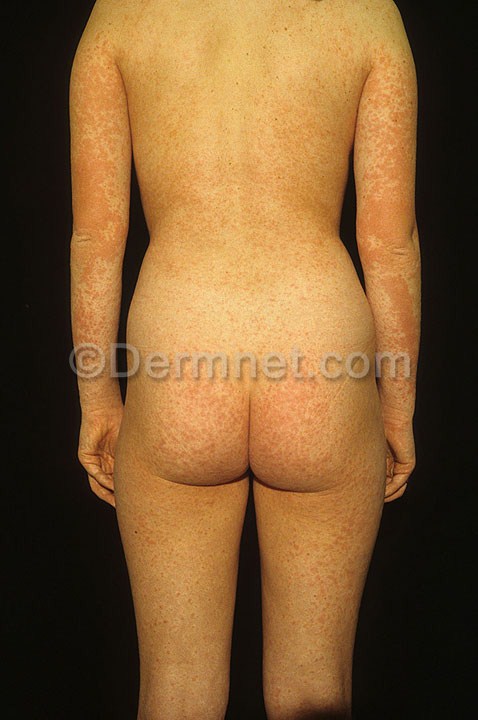
Disease: Exanthems and Drug Eruptions